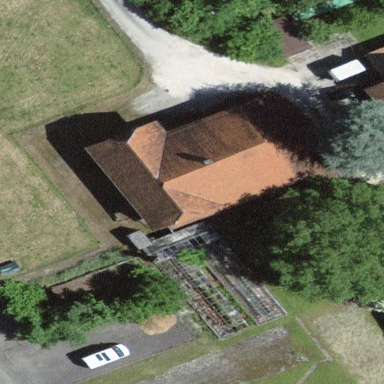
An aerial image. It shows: Farm building.